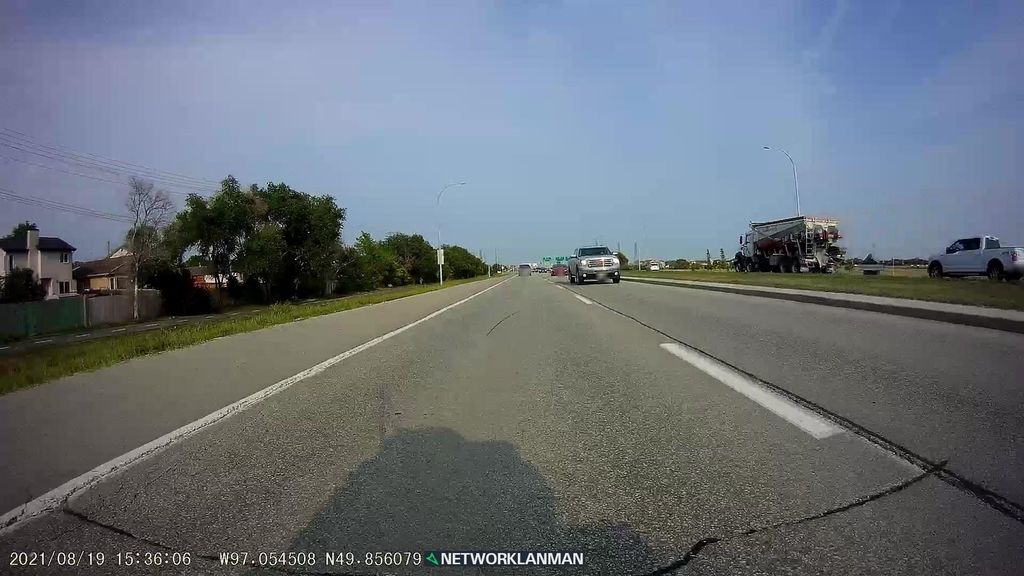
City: winnipeg